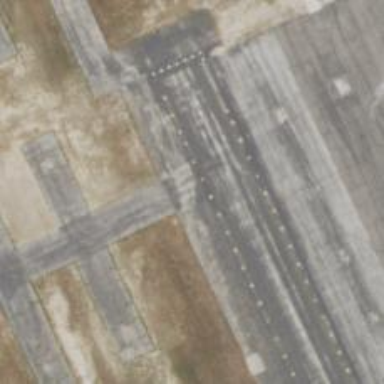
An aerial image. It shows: Taxiway at the airport with asphalt surface.